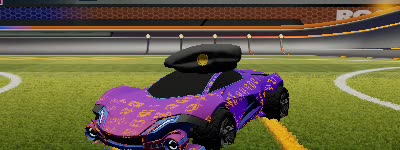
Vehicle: werewolf